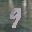
Label: 9